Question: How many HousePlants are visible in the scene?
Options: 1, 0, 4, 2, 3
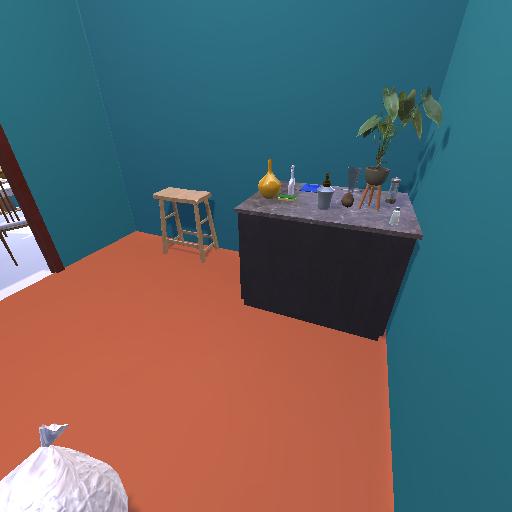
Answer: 1